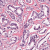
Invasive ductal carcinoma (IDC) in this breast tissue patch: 1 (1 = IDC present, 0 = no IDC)